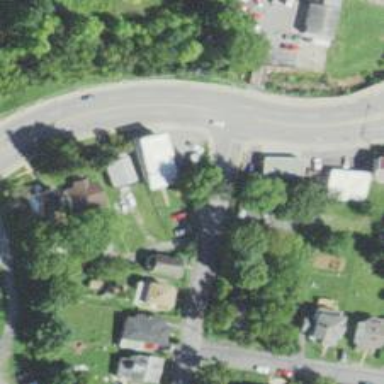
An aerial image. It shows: Alley classified as service road.